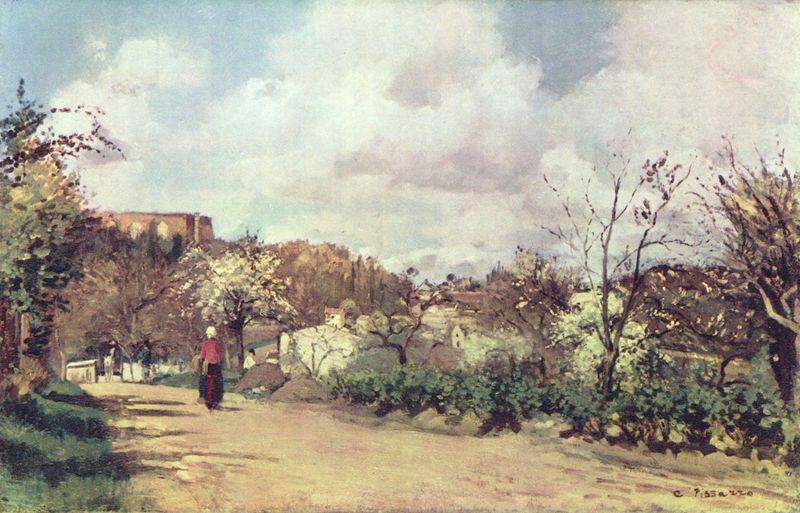
Titel: Blick auf Louveciennes
Künstler: Camille Pissarro
Standort: London
Institution: National Gallery
Schlagwörter: baum, blau, blätter, felsen, gemälde, gestein, himmel, laub, mann, schatten, weiß, wolken, bäume, gelb, grün, impressionismus, landschaft, menschen, mädchen, ocker, sand, stadt, äste, braun, frankreich, frau, grau, hell, kleid, licht, männer, paris, pastell, rücken, schwarz, strasse, blüten, dame, gebäude, gras, haus, rot, schnee, tuch, weg, wiese, wolke, beige, haube, rock, bluse, mensch, stein, steine, weit, signatur, öl, ast, erde, horizont, häuser, hügel, natur, strauch, weite, zweige, brücke, busch, büsche, gebüsch, gehen, pfad, sonne, sträucher, land, realismus, pflanzen, rosa, wald, bauern, spanien, magd, rückenansicht, sommer, italien, bäuerin, mittag, dorf, mauer, allee, hecke, tag, oliv, kies, böschung, querformat, kopftuch, inschrift, frühling, bögen, blühen, ruine, unterschrift, burg, provence, links, wandern, mauerwerk, hinten, ruinen, fahrrad, gedeckt, spitzbögen, ländlich, mauern, picasso, antik, karg, sonnenschein, obstbäume, wolkne, balu, aquaedukt, frühjahr, wegrand, arbre, ciel, brau, kirsche, blühten, römisch, toscana, monument, rohr, pierre, lehmboden, pisarro, pissaro, stadion, hecken, pissarro, nuage, archtiektur, häsuer, camille, grn, fra, chemin, spanier, braund, frankfurt, kirschbäume, blühte, graten, blue, clair, durf, feldstrasselandstrasse, psarro, rumdbögen, staubstrasse, staud, camille pissarro, jour, 1880, landschaft wolken einsam mädchen, schatten kirschblüte, m;ädchen, pissa, claudio, arbustre